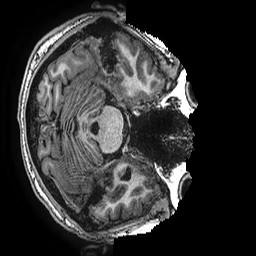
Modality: T1w
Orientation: axial
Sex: male
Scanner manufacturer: ge
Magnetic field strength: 3 T
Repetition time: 0.00766 s
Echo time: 0.003476 s